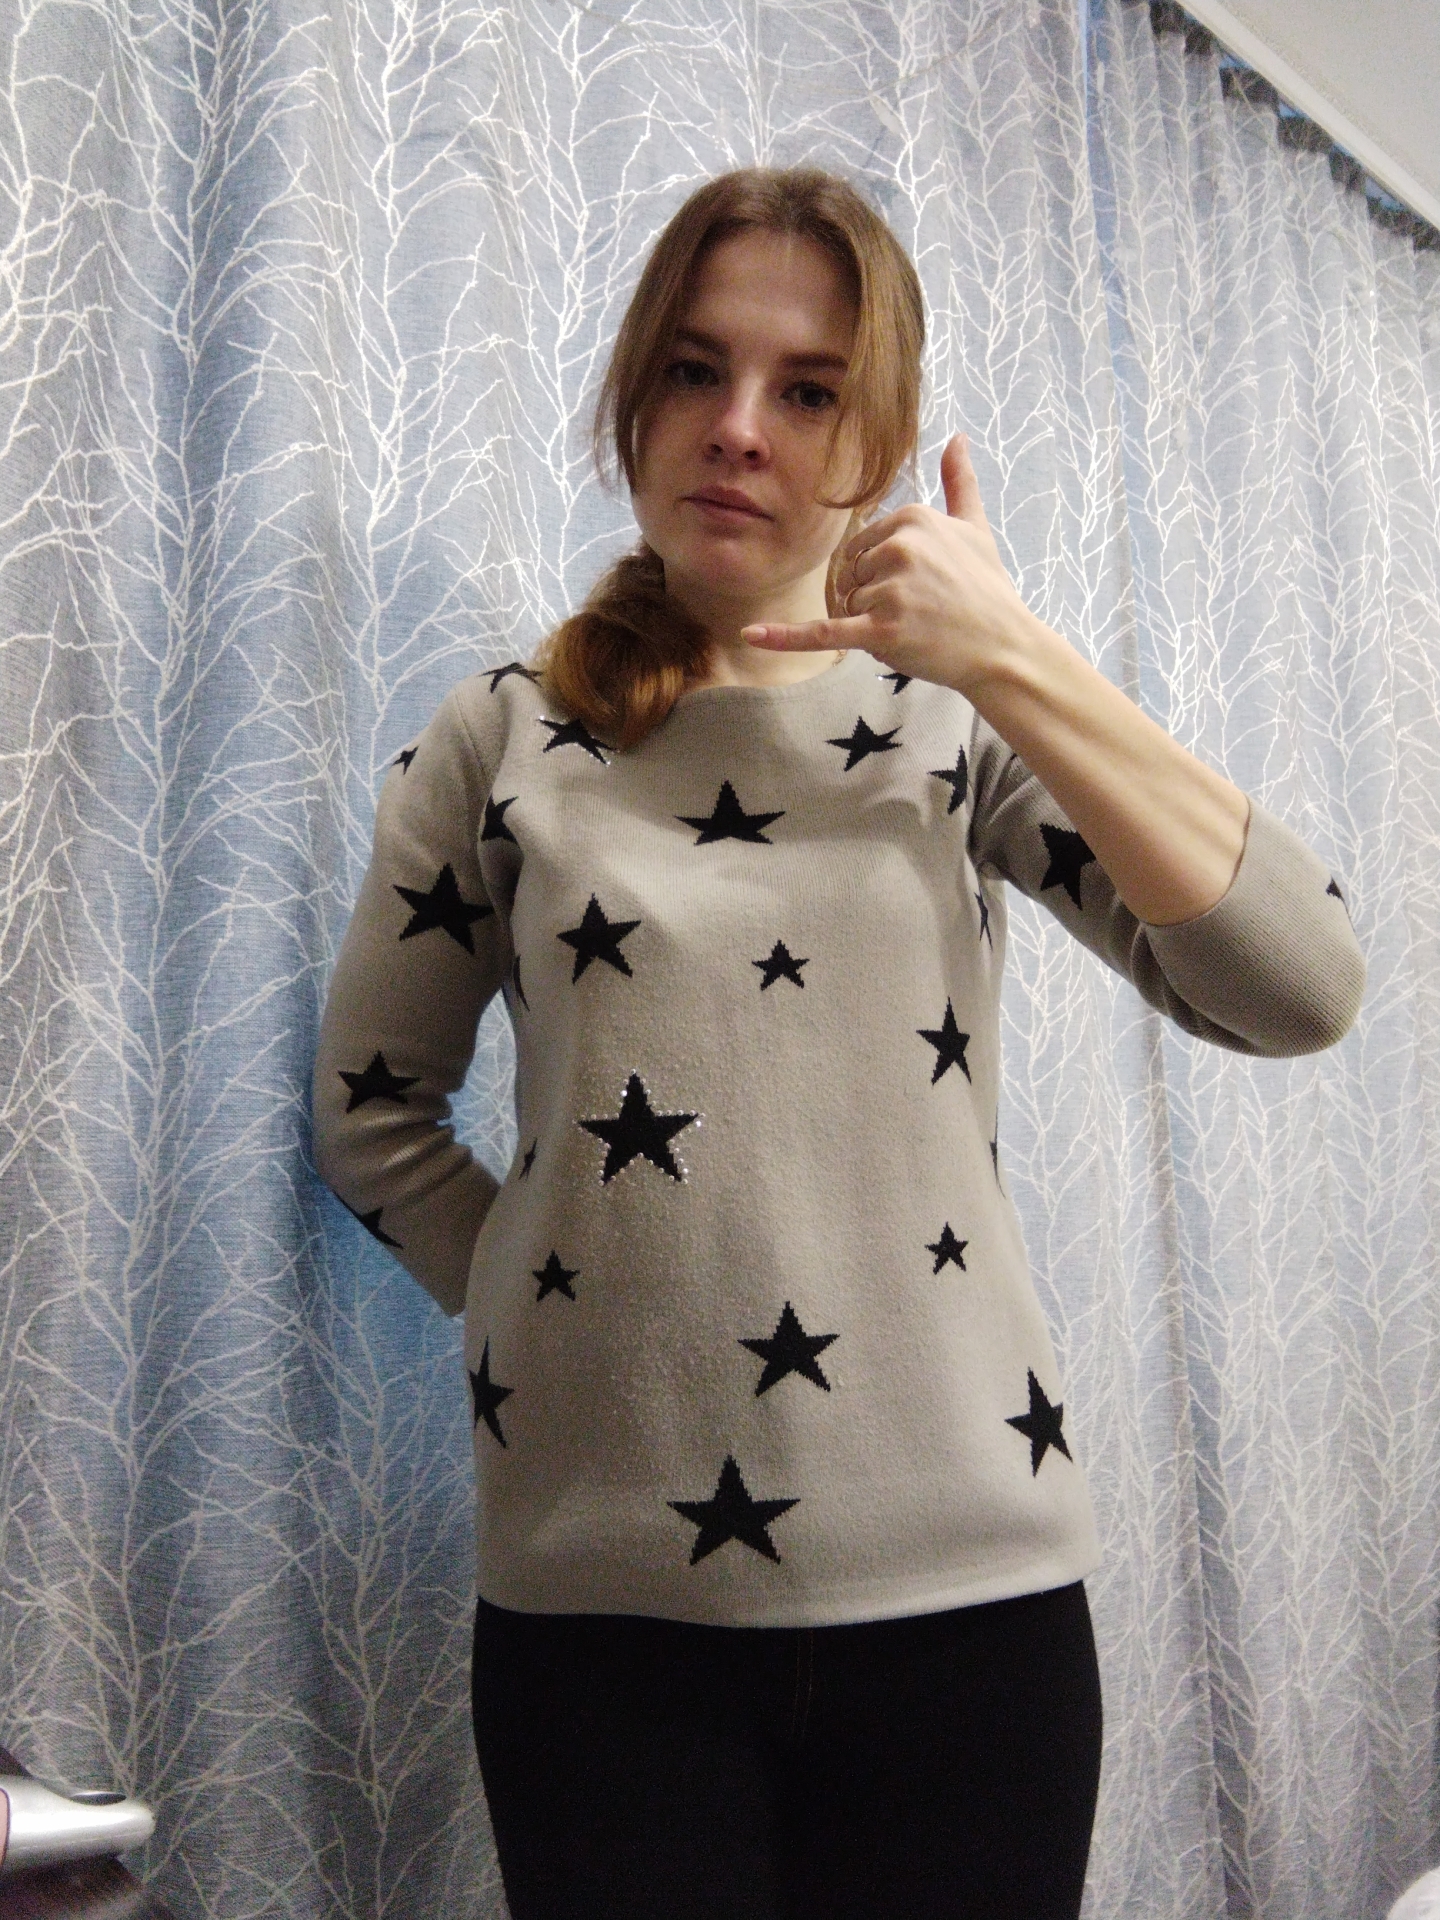
Label: clear